Interaction volume radius: 10 \u00c5
Interaction volume height: 30 \u00c5
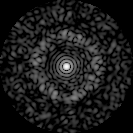
Disorder parameter: 0.8446